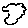
Label: cloud